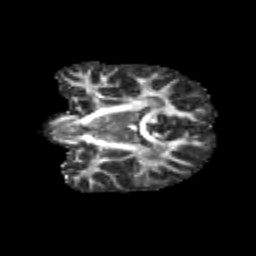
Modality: FA
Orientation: coronal
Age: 11
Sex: male
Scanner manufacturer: siemens
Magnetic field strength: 3 T
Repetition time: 3.8 s
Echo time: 0.07 s